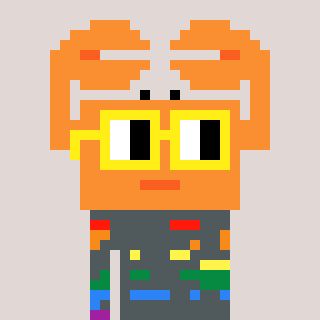
a pixel art character with square yellow glasses, a crab-shaped head and a magenta-colored body on a warm background